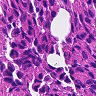
Metastatic tissue present: yes